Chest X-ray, PA view. Patient: 52 years old, sex M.
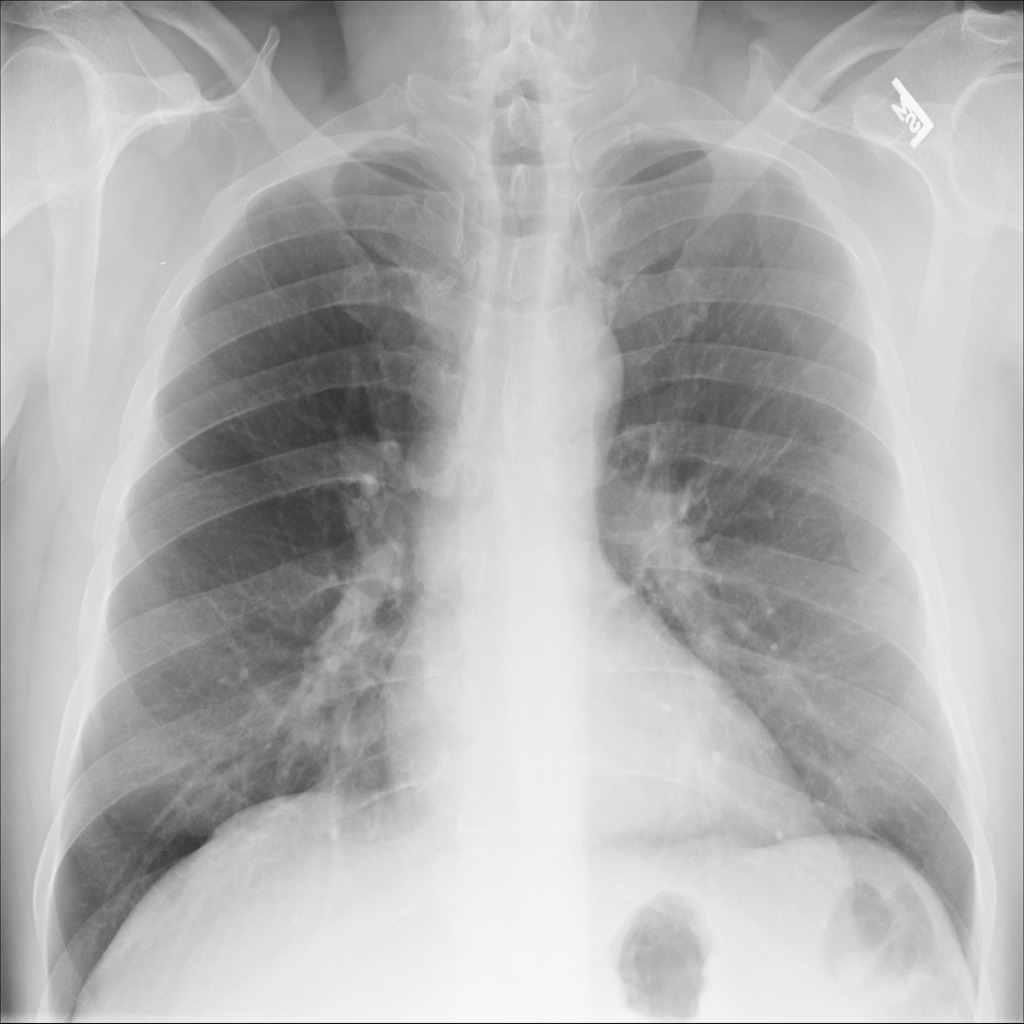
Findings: No Finding